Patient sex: M
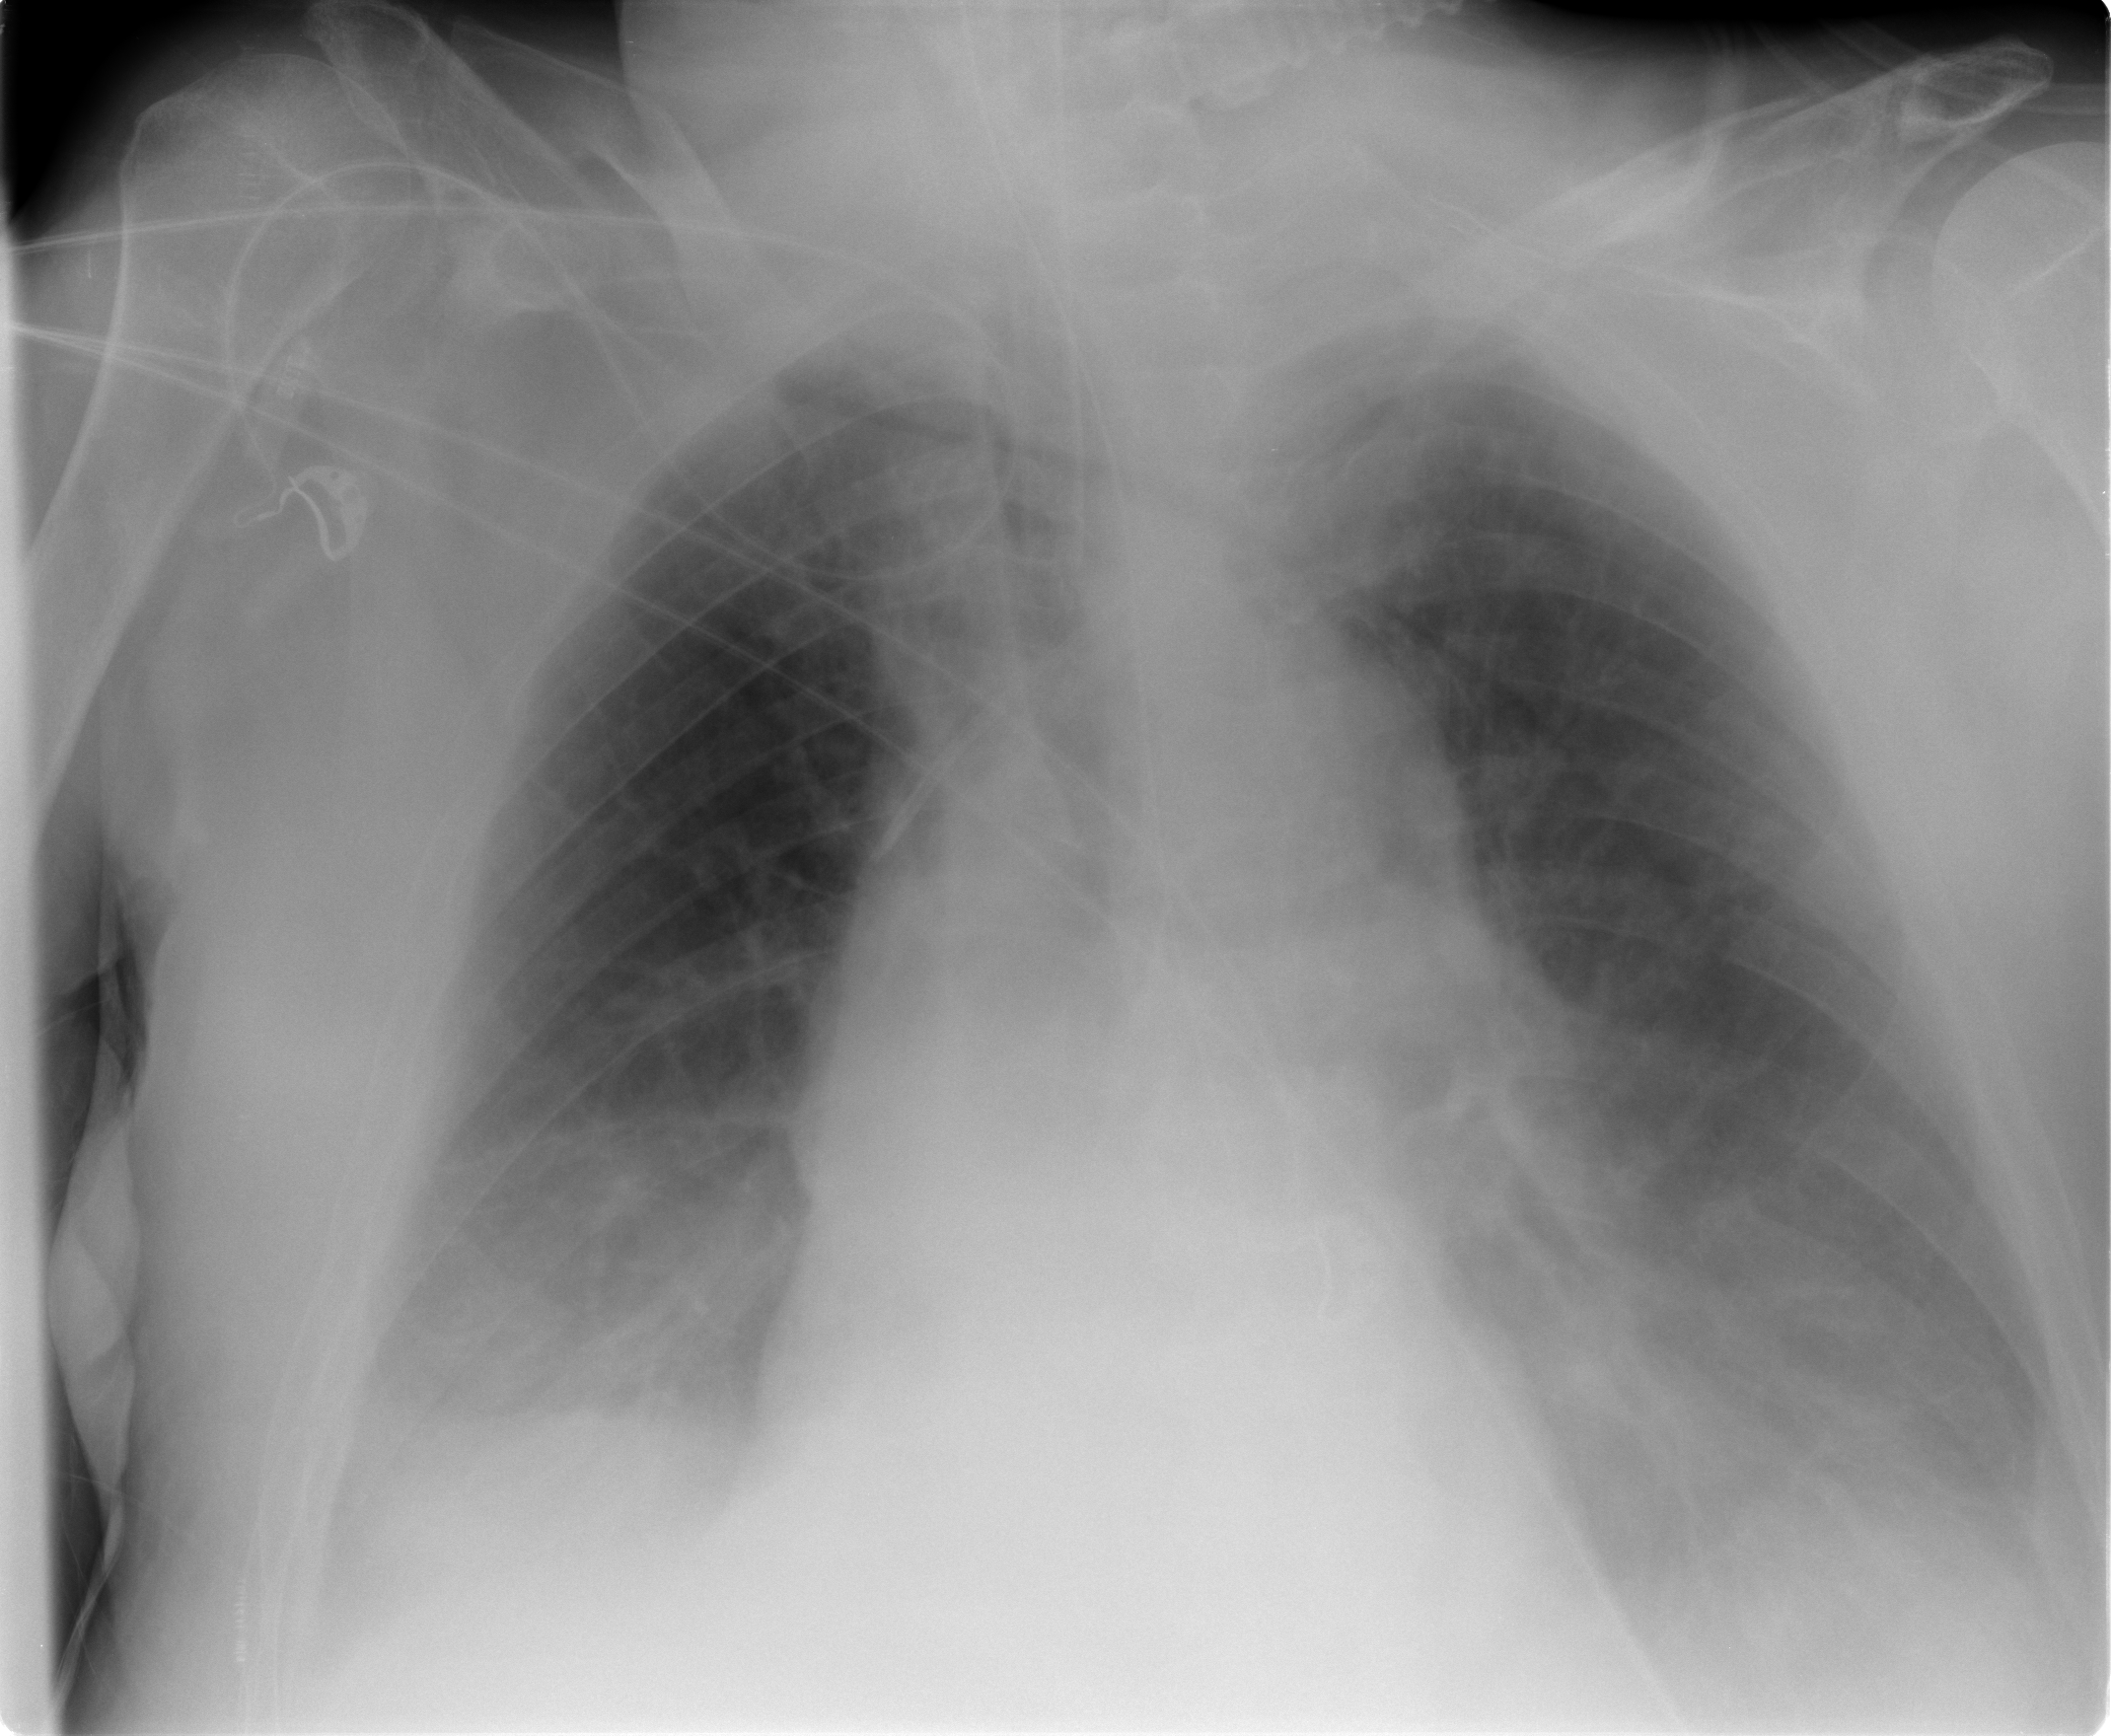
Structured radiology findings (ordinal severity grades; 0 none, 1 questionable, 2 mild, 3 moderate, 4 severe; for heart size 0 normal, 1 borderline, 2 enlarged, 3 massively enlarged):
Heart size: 0
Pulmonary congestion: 2
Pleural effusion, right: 2
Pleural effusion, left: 2
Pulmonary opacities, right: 0
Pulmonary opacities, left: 0
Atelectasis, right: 2
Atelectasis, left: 2